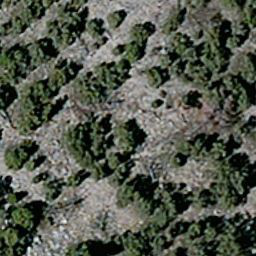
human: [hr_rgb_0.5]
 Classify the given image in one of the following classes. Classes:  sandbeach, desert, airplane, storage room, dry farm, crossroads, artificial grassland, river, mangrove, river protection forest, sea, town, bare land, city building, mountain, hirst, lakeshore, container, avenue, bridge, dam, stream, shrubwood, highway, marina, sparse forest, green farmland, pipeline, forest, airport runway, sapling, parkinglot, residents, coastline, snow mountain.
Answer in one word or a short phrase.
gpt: sparse forest